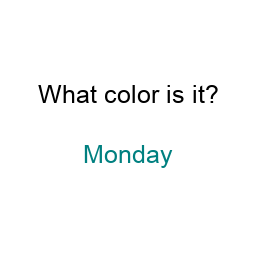
Color: teal
Background color: white
Question text color: black